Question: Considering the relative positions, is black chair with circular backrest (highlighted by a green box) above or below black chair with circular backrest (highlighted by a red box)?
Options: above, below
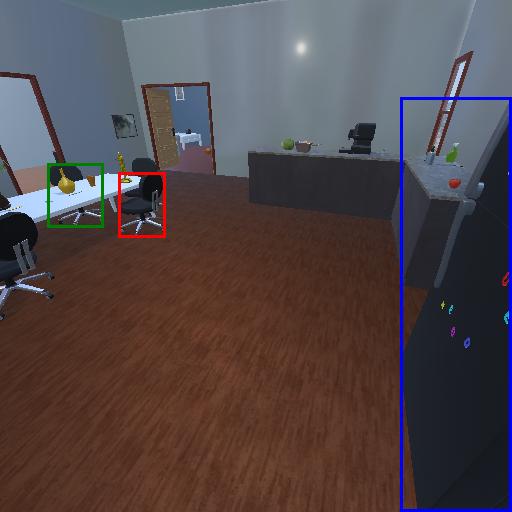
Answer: above